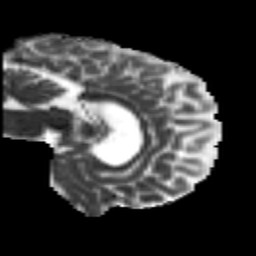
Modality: MD
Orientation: sagittal
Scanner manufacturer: siemens
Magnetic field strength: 3 T
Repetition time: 8.8 s
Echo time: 0.085 s